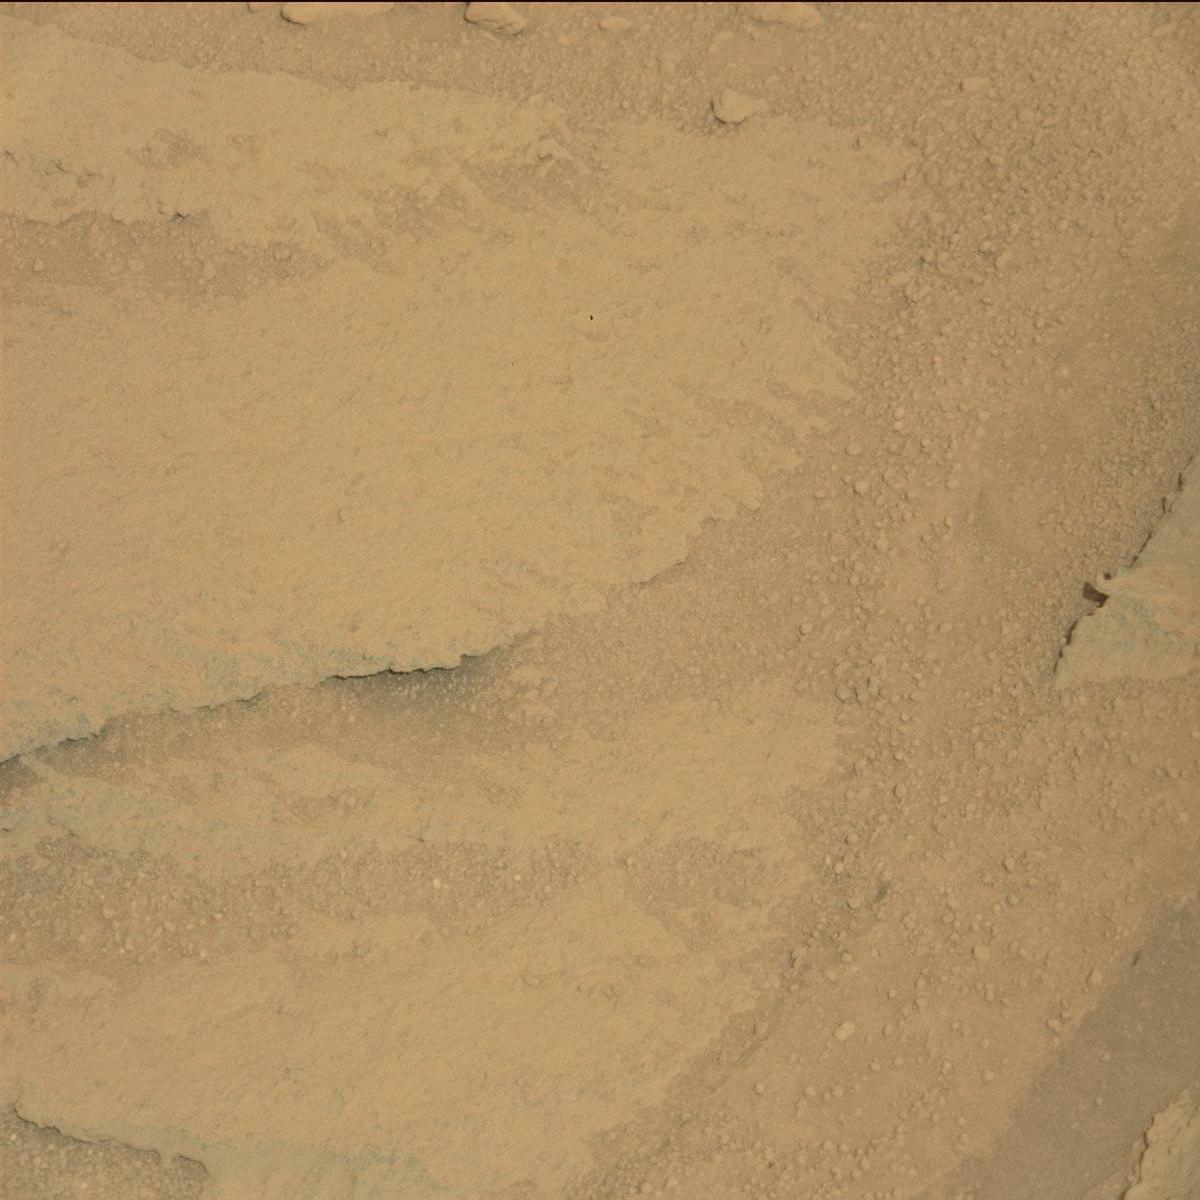
Terrain classes present: Bedrock, Sand / Soil